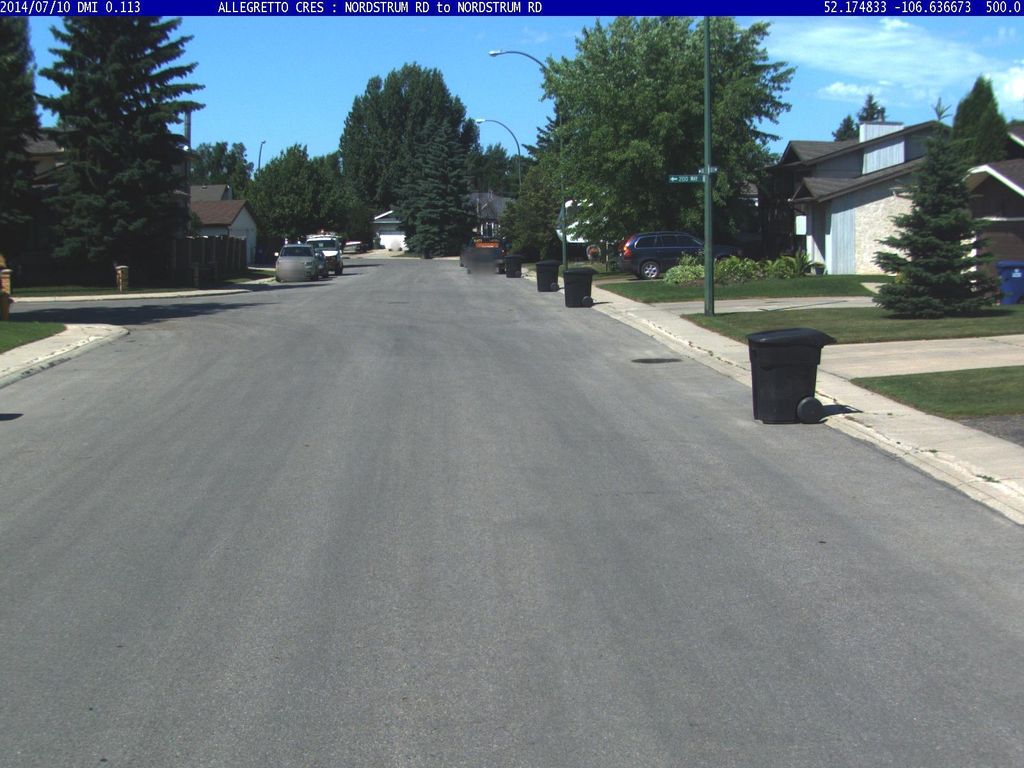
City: saskatoon